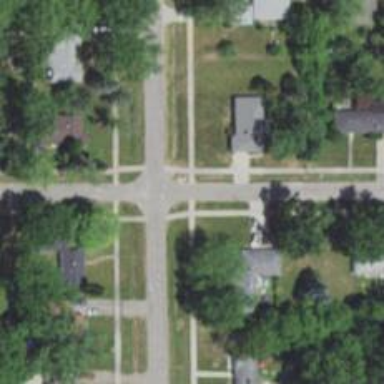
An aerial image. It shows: Asphalt footway with crossing.